Interaction volume radius: 10 \u00c5
Interaction volume height: 10 \u00c5
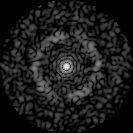
Disorder parameter: 0.7675